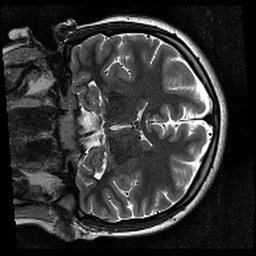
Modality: T2w
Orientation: coronal